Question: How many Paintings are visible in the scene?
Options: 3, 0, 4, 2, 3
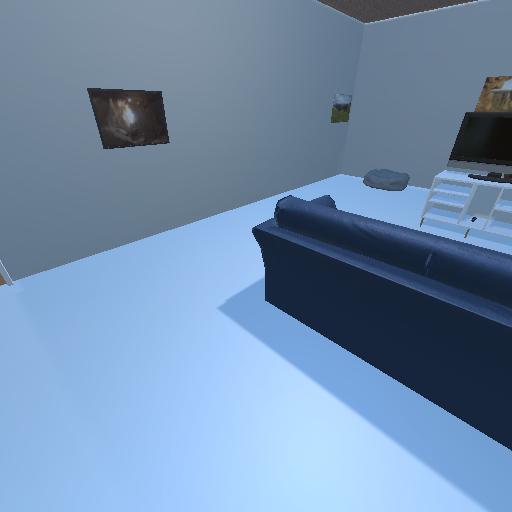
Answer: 3